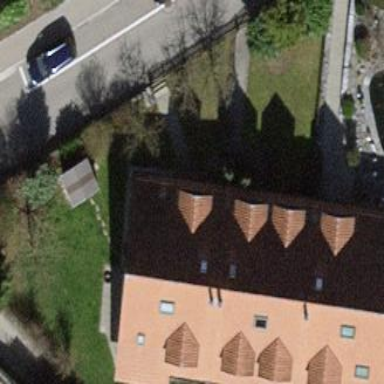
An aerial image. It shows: Terrace building.